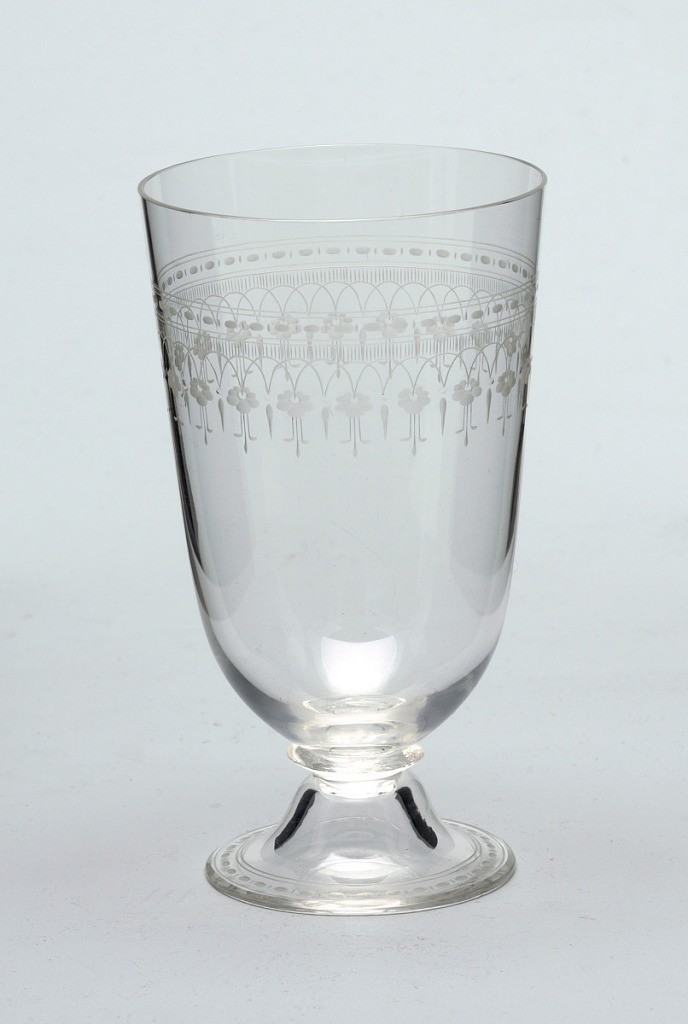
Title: No. 168
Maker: Ludwig Lobmeyr, Austrian, 1829 - 1917
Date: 1871
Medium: Mouth-blown crystal, facet-cut and polished
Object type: Water glass
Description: Mouth-blown crystal water glass, partly facet-cut and polished, with a dainty floral engraved border.